Question: This is my issue in installing flutter do any one know how to solve it ?

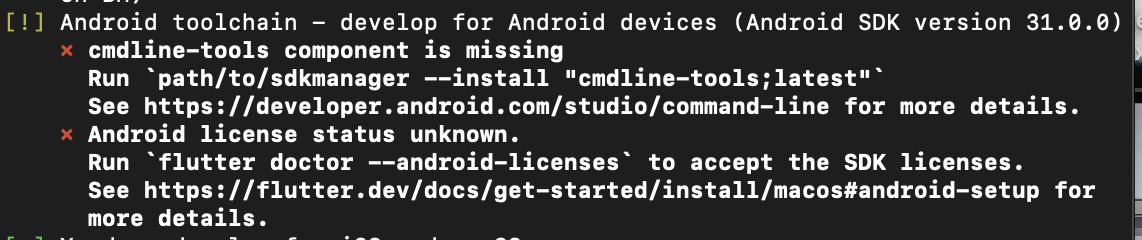
Answer: Step 1) Open android studio go to sdk manager select Android SDK Command-line tools and click apply wait for it to to install <URL>
Step 2) After following step 1 open PowerShell and write flutter doctor --android-licenses
and accept all by pressing y repeatedly after accepting all run flutter doctor again all it will be perfect.